Interaction volume radius: 5 \u00c5
Interaction volume height: 35 \u00c5
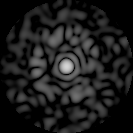
Disorder parameter: 0.8636